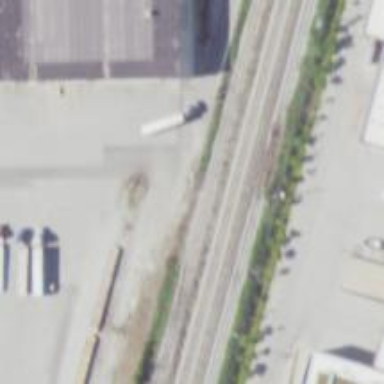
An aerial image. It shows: Abandoned railway siding.